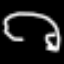
Label: frog